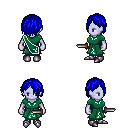
a pixel art fantasy rpg character, female body template, dark elf, purple skin, sash dress, teal pants, blue bangs hairstyle, metal boots, dagger, four views (front, back, left, right), 2x2 character sprite sheet, small pixel art, hard edges, no anti-aliasing